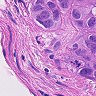
Metastatic tissue present: yes